Question: My function to display a division table is working, but I want to format the output to allow any number of character preceding the decimal, but limiting the after decimal places to 2. Here is the code I am working with. Once I added the line 'cout.setf(std::ios::fixed, std::ios::floatfield)' my data appears to be formatted correctly, but I am getting extra numbers appended to the front of the actual number.
so instead of printing '1.00', the program prints '40981.00', and it does this for all the results. (the preceding number does change to '4102x.xx') x being the desired output.
'''
void print_div_values(mult_div_values ** table, float x, float y){
cout << endl << "Here is the division table: " << endl;
for (int i = 1; i <= y; i++)
{
cout << endl;
for (int j = 1; j <= x; j++)
{
cout << std::setw(5) << cout.setf(std::ios::fixed, std::ios::floatfield) << std::setprecision(2) << table[i][j].div;
}
cout << endl;
}
'''

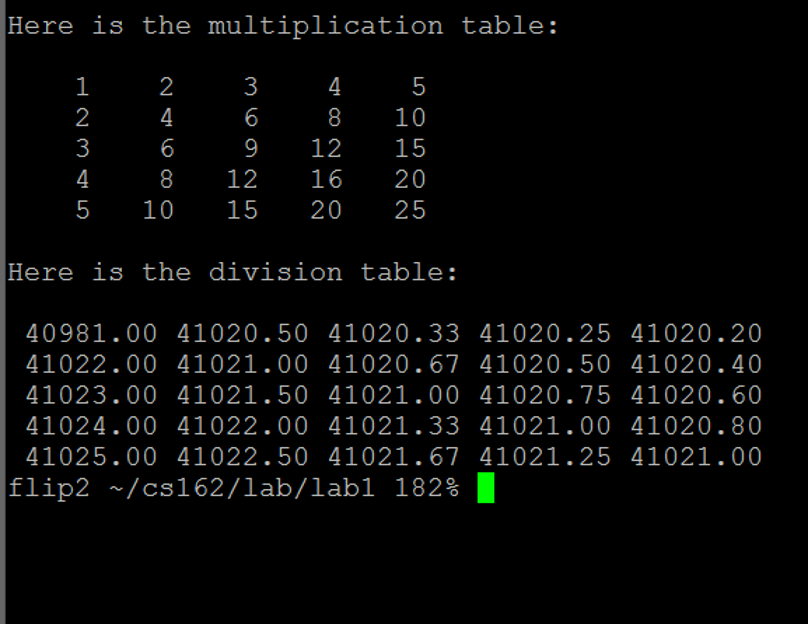
Answer: 'std::ostream::setf' returns the old flags, which are then formatted as an integer by 'cout'. Use
'''
cout.setf(std::ios::fixed, std::ios::floatfield);
cout << std::setw(5) << std::setprecision(2) << table[i][j].div;
'''